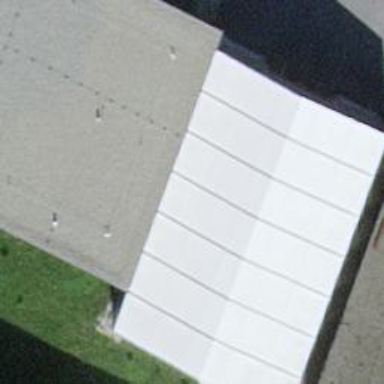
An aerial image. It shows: Garage.